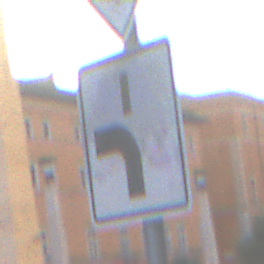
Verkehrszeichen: VerlaufVorfahrtsstrasse5
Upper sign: Vorfahrtsstrasse
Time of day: SunriseSunset
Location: Outdoor (Urban)
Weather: Clear
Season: NotSpecified
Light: Natural